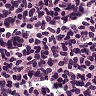
Metastatic tissue present: no